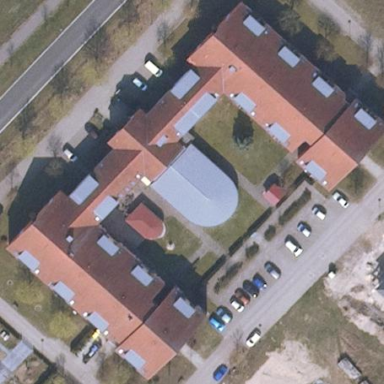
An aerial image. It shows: Building.